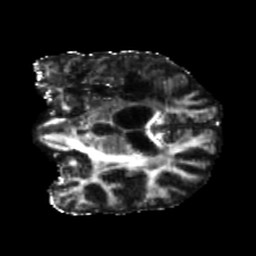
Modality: FA
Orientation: coronal
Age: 56
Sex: male
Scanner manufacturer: siemens
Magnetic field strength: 3 T
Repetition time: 5.25 s
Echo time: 0.08 s